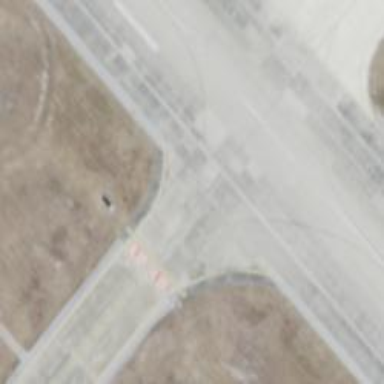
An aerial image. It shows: Asphalt taxiway in the airport.